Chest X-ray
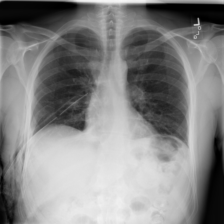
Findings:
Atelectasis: negative
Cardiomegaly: negative
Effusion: negative
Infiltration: negative
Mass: negative
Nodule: negative
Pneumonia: negative
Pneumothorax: positive
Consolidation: negative
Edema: negative
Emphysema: negative
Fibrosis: negative
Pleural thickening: negative
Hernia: negative